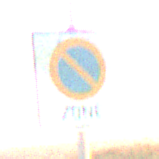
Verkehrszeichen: BeginnEingeschraenktesHalteverbotZone
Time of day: SunriseSunset
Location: Outdoor (Nature)
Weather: Clear
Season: NotSpecified
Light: Natural